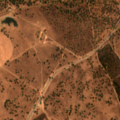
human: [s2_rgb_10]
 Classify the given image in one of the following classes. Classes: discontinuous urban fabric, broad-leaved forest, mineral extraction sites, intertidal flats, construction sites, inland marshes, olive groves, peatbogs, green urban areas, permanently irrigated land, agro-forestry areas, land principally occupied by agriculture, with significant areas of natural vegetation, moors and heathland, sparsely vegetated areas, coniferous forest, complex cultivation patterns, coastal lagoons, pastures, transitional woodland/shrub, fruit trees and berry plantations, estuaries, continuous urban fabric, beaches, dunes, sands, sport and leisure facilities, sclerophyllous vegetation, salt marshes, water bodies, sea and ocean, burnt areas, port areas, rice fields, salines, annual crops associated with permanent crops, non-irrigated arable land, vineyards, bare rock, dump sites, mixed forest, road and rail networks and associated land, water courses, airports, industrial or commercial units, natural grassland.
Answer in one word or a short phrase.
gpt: non-irrigated arable land, pastures, agro-forestry areas